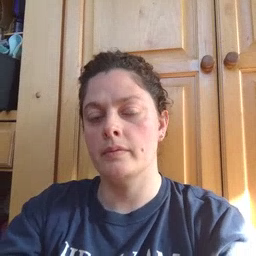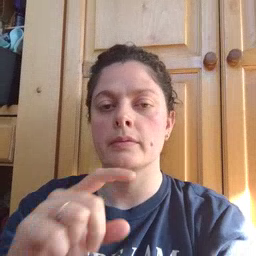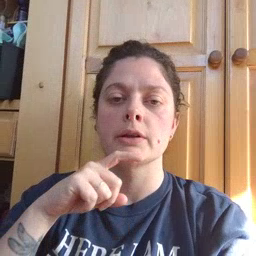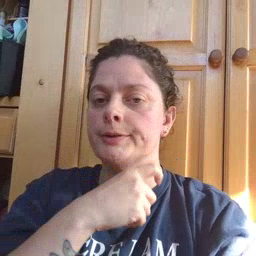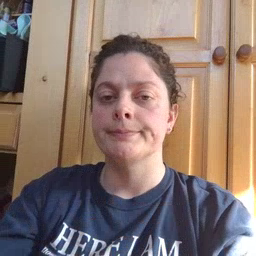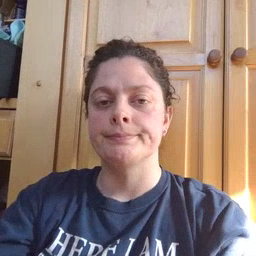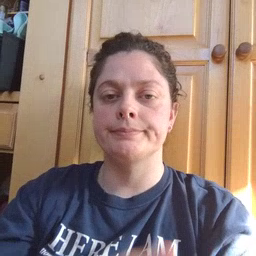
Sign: cereal